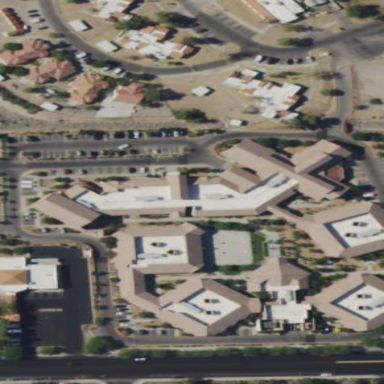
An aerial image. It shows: Hospital building.